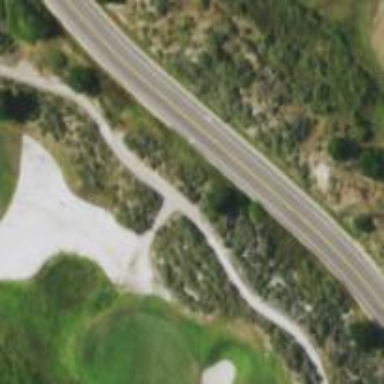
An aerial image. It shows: Sand bunker on golf course.